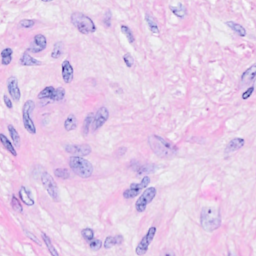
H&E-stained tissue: Breast